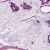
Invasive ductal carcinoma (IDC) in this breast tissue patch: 1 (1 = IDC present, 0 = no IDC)